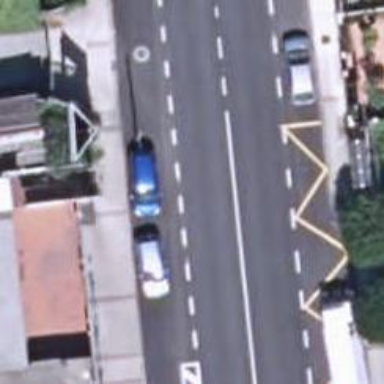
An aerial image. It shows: Bus stop with platform for public transport.